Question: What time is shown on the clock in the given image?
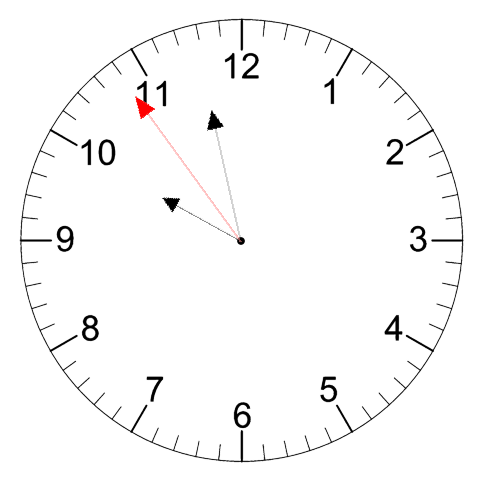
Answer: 09:57:54